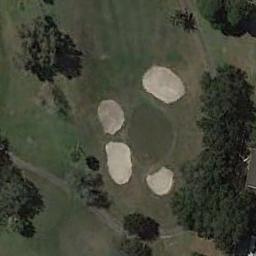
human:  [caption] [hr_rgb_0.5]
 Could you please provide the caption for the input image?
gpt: The golf course has a putting green, Some fairways, Barrier trees and sandpits .

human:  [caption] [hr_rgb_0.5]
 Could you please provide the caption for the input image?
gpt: Many trees are near the golf course .

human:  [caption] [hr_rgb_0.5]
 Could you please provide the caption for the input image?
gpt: There are a few bunkers and a few paths on the large green lawn on the golf course and many trees .

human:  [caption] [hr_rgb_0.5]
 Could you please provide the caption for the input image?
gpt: There are five bunkers in this area, Two winding paths and a small river .

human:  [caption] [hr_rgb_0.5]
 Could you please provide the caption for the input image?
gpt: There are four bunkers and some green trees on the golf course .